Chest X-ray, AP view. Patient: 32 years old, sex F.
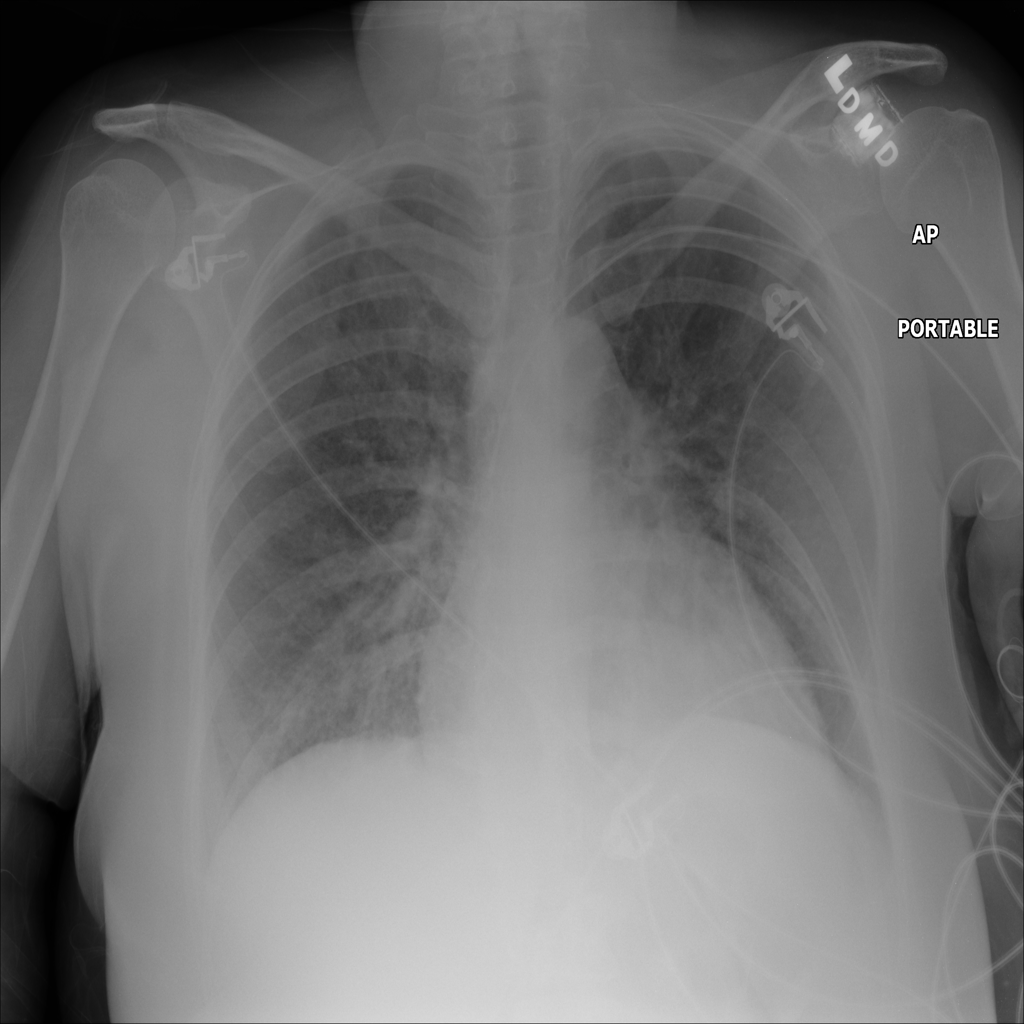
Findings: No Finding